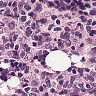
Metastatic tissue present: no